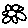
Label: flower